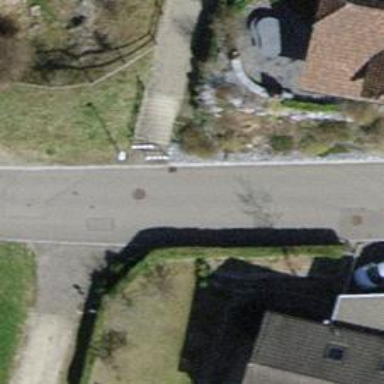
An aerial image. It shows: Set of concrete steps.